Question: I have been handed an API written in C++ to create a 'Windows 8 phone app'. As I understand it I can import this API into a c# project?
> If so, how would I go about doing that?
The image below shows the basic example project on the Win 8 web site. I have simply dragged the 'NetQCheck.h' and 'NQC'.....lib files into the project. Can I use a simple '#import' to make use of the API?

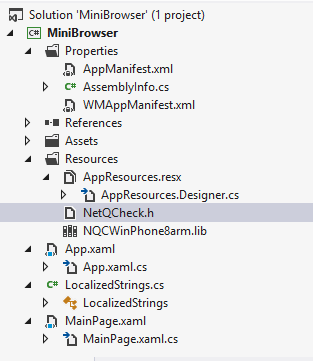
Answer: To import c++ libraries into a Windows PHone 8 app, you need to create a Windows Runtime Component.
Open your app in Visual Studio. Right click the solution and select Add->new project
Select Windows Runtime Component.
For more steps, see this <URL>.